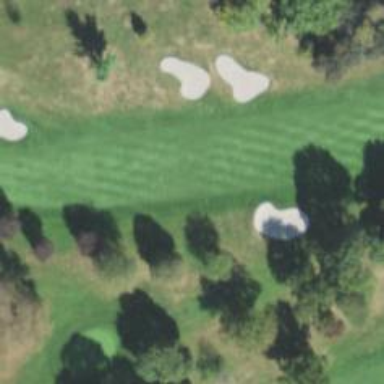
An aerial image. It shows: Grassy area designated as golf fairway.